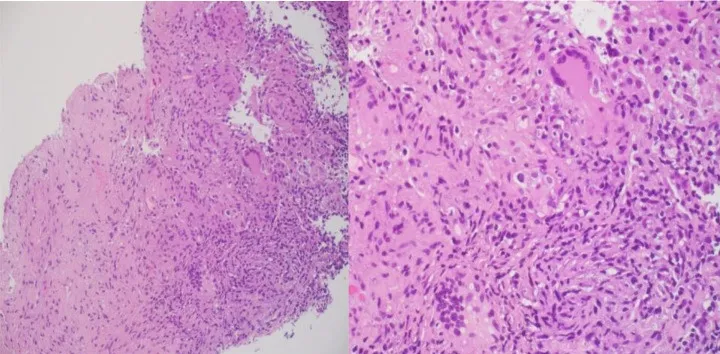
Lung mass biopsy showing necrotizing granulomatous inflammation.
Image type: pathology (h&e)